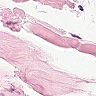
Metastatic tissue present: no